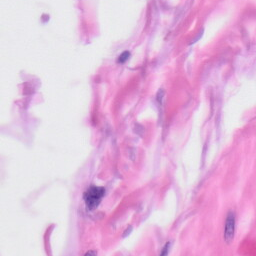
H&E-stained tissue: Skin